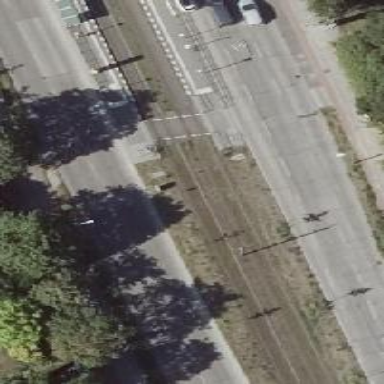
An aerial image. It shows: Uncontrolled tram crossing.